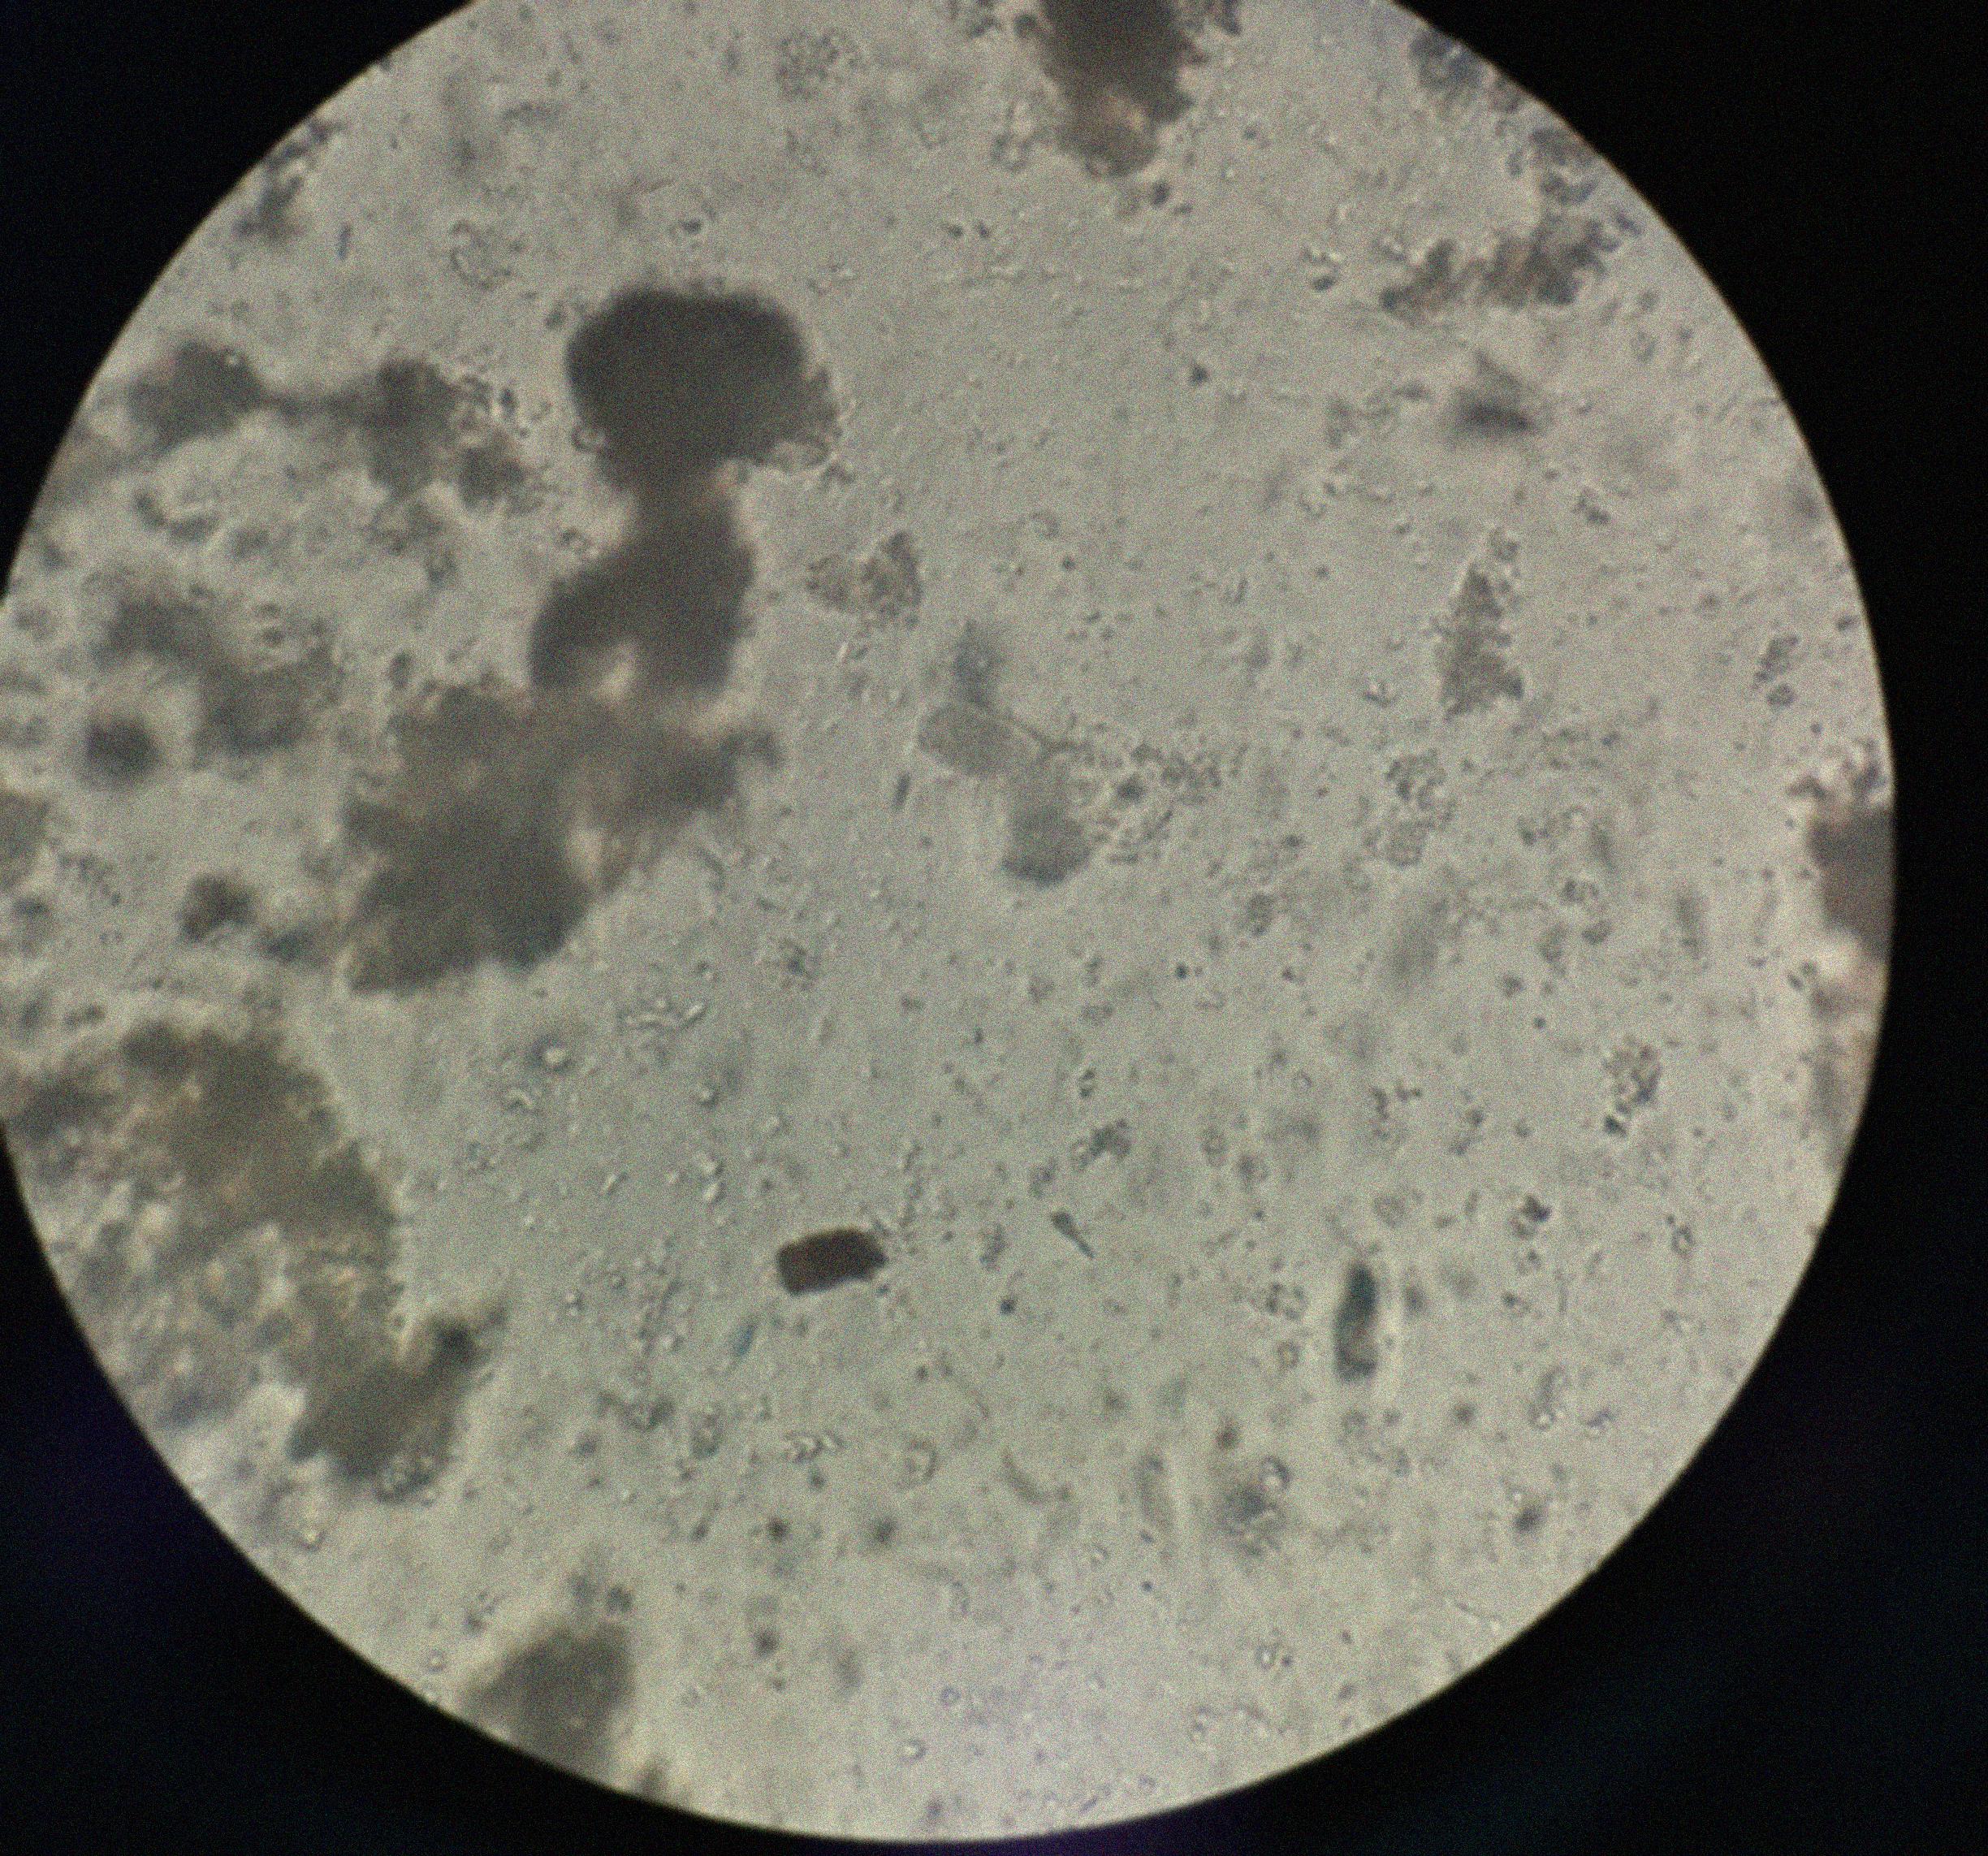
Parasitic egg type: Capillaria philippinensis